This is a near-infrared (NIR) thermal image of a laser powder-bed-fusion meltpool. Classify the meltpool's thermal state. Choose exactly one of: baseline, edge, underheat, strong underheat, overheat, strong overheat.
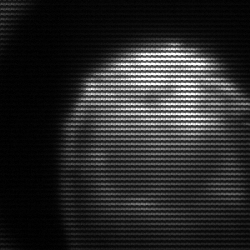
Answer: edge